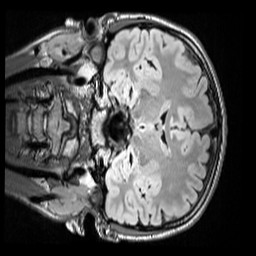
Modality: FLAIR
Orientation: coronal
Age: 13
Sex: female
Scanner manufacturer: siemens
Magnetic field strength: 3 T
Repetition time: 5 s
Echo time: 0.388 s